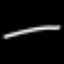
Label: line